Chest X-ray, PA view. Patient: 53 years old, sex M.
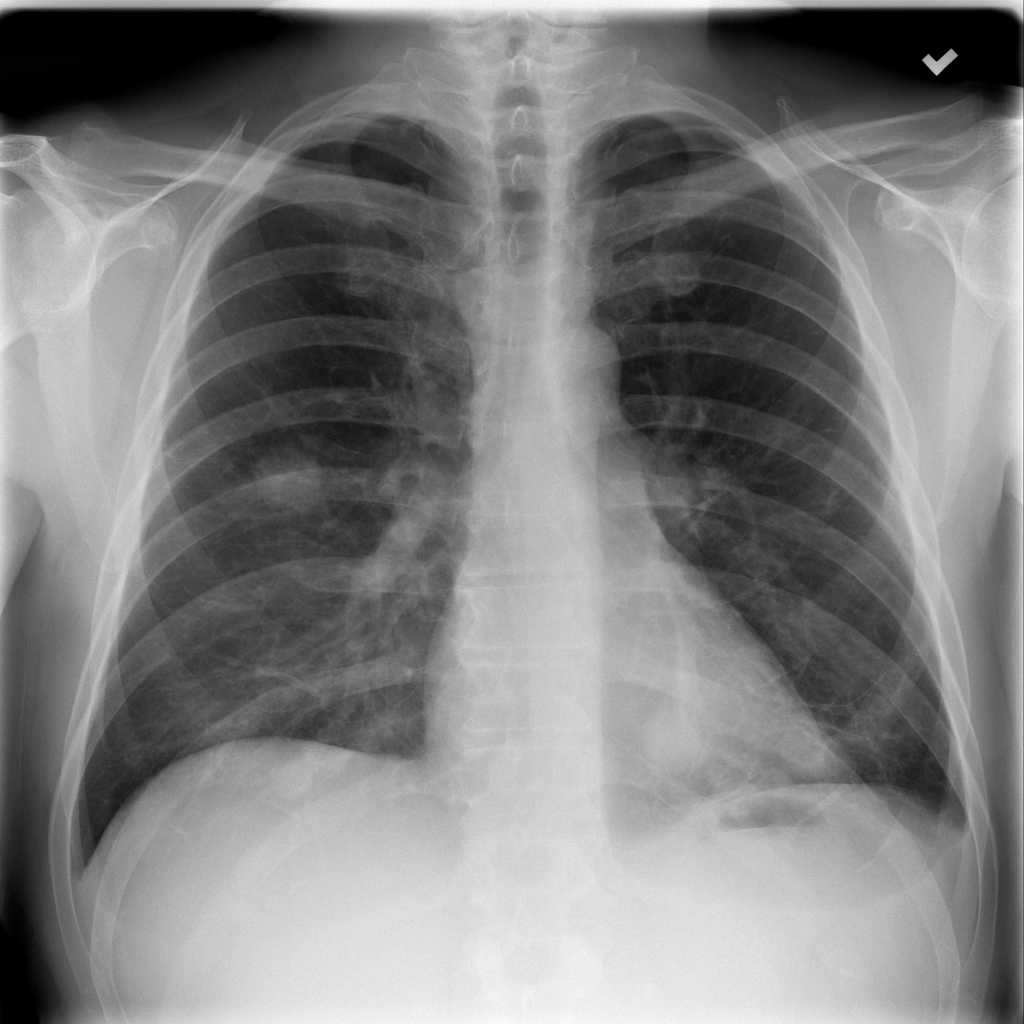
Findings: No Finding